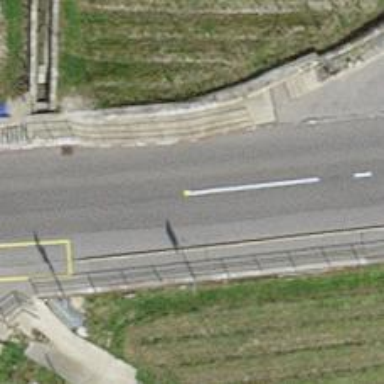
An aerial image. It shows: Asphalt road classified as tertiary.